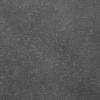
Atmospheric dust classification: dusty